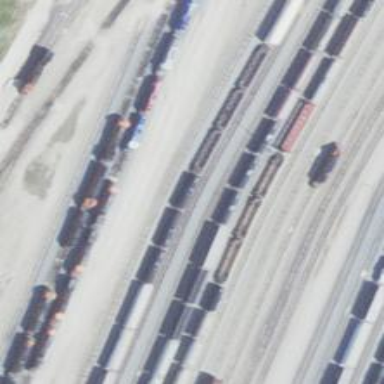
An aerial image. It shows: Railway yard in service.